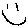
Label: smiley face